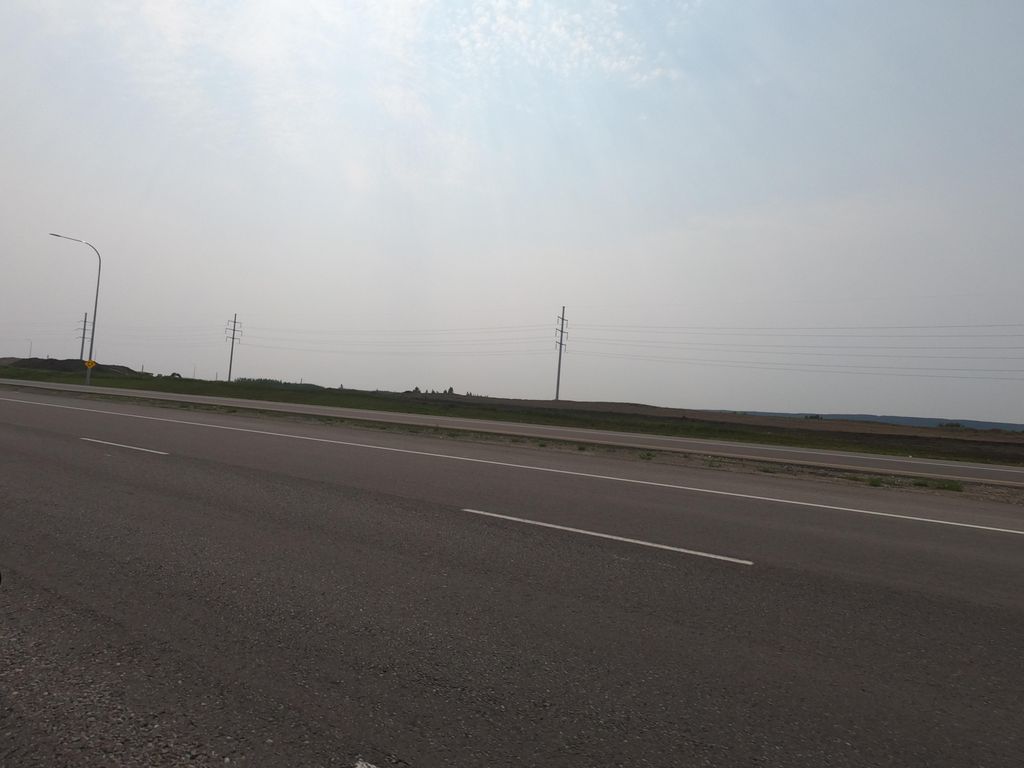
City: calgary